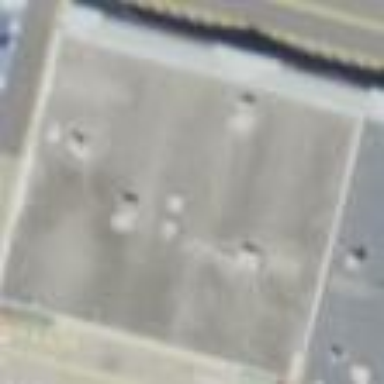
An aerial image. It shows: Department store building.